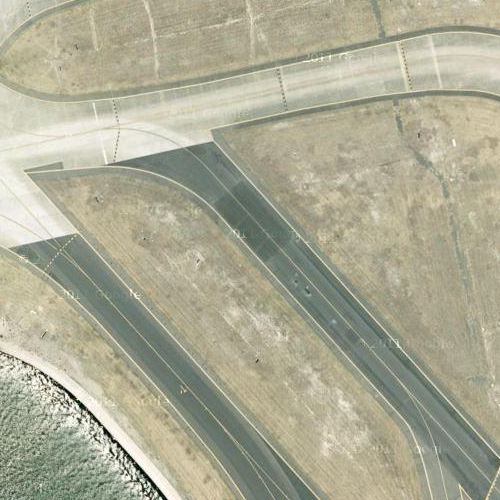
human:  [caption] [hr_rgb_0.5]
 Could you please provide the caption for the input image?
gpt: There is a river beside a straight runway .

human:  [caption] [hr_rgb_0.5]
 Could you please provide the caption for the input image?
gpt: There is a straight runway with white mark lines and numbers on while a river beside .

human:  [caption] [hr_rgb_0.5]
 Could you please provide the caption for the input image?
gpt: A straight runway with white mark lines and numbers on while a river beside .

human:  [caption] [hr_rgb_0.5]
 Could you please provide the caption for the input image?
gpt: A river with deep green water are beside a runway .

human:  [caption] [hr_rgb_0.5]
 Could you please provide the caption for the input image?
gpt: A straight runway with white mark lines and numbers on while a river beside .